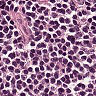
Metastatic tissue present: no